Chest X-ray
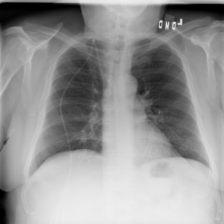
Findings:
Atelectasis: negative
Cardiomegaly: negative
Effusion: negative
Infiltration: positive
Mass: negative
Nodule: negative
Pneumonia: negative
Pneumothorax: negative
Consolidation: negative
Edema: negative
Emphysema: negative
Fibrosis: negative
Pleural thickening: negative
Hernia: negative